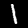
Digit: 1